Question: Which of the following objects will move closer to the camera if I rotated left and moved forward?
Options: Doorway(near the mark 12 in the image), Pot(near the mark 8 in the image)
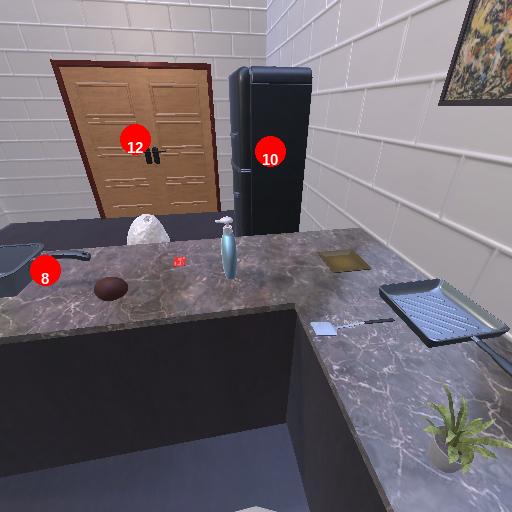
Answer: Doorway(near the mark 12 in the image)